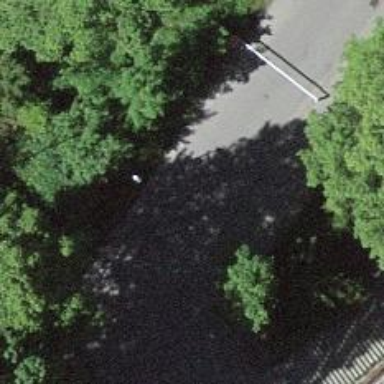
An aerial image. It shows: Lift gate barrier.